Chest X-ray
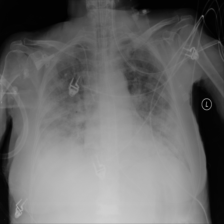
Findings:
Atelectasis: negative
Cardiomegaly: negative
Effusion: negative
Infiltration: negative
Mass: negative
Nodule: negative
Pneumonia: negative
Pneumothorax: negative
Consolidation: negative
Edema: negative
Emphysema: negative
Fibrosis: negative
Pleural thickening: negative
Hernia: negative